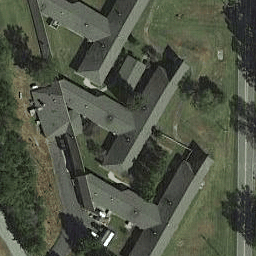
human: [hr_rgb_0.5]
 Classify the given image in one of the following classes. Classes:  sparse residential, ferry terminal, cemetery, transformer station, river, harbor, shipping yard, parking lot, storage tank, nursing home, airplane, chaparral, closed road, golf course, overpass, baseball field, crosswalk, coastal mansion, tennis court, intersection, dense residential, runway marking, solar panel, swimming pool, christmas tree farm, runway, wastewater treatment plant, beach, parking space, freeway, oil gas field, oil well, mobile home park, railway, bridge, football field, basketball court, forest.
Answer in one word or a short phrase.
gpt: nursing home